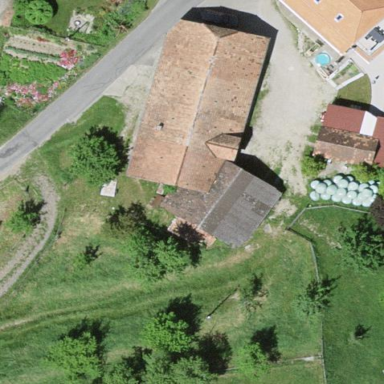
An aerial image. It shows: Barn.